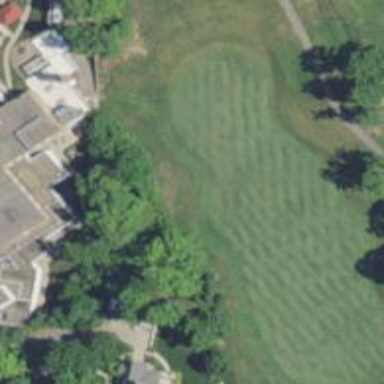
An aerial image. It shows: Golf hole.